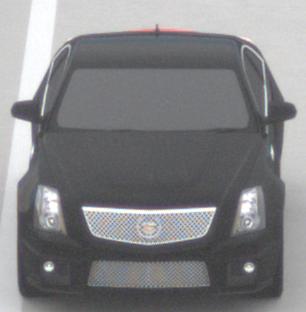
Make: Cadillac
Model: CTS-V
Detailed model: CTS-V (II) Limousine
Model produced from: 2008/11
Model produced until: 2010/12
Doors: 4
Color: black
Road condition: dry road
Daytime: morning or afternoon
Contrast: low contrast